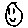
Label: smiley face